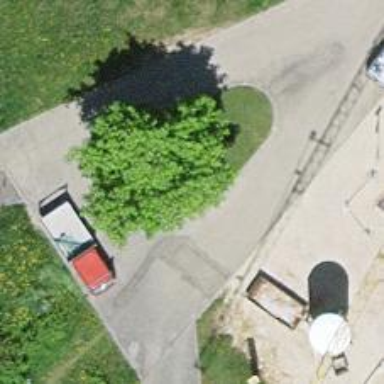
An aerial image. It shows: Brown bench.